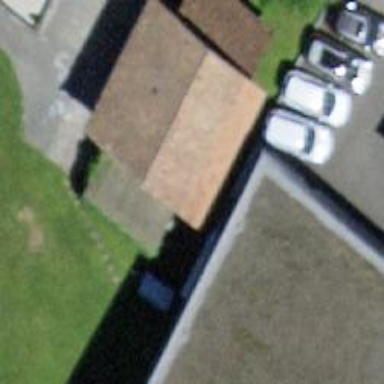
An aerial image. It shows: Barn.